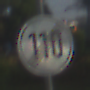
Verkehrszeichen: EndeGeschwindigkeit110
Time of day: SunriseSunset
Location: Outdoor (Suburban)
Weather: PartlyCloudy
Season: NotSpecified
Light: Natural